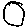
Label: moon